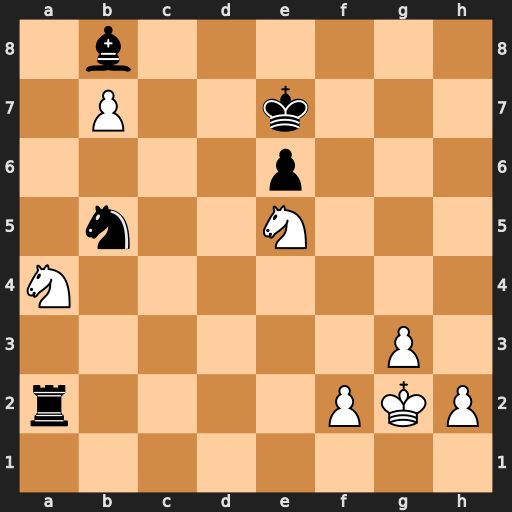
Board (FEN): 1b6/1P2k3/4p3/1n2N3/N7/6P1/r4PKP/8
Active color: w
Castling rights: -
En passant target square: -
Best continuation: Nc6+ Kd6 Nxb8